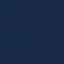
Label: SeaLake